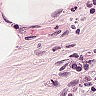
Metastatic tissue present: no